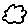
Label: cloud